Question: See the image:

I want, without using Javascript that if the text of .elements (view the html at the end) is too long, that it separate is placed on two lines in the grey area.
"Hello world! Hello StackOverFlow!" is the text that should be separated.
** If you think that something is missing, or I didn't explain myself enough, just ask I will try my best to provide you what you want to know ;)
# HTML
'''
<div class="filter">
<div class="left"></div>
<div class="center">
<div class="arrow">Search Filter Research Text Test</div>
<div class="head"></div>
<div class="element"><div>Hello World! Hello StackOverFlow!</div></div>
</div>
<div class="right"></div>
</div>
'''
# CSS
'''
.table .filter {
height: 44px;
position: relative;
}
.table .filter div {
height: 44px;
}
.table .filter .left {
width: 7px;
position: absolute;
left: 0;
background: url('../images/Tableau/filtre/gauche.png') no-repeat;
}
.table .filter .right {
width: 7px;
position: absolute;
right: 0;
background: url('../images/Tableau/filtre/droit.png') no-repeat;
}
.table .filter .center {
background: transparent url('../images/Tableau/filtre/centre.png') repeat-x;
left: 7px;
right: 7px;
position: absolute;
}
.table .filter .center>div {
float: left;
}
.table .filter .center .arrow {
background: url('../images/Tableau/filtre/fleche-centre.png') repeat-x;
}
.table .filter .center .head {
width: 13px;
background: url('../images/Tableau/filtre/fleche.png') no-repeat;
}
.table .filter .center .element {
text-align: center;
margin: auto;
}
.table .filter .center .element>div {
width: 100%;
text-align: center;
}
'''
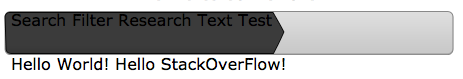
Answer: Try this fiddle
<URL>
The height needs to be adjusted but this appears to be the behavior you are looking for.